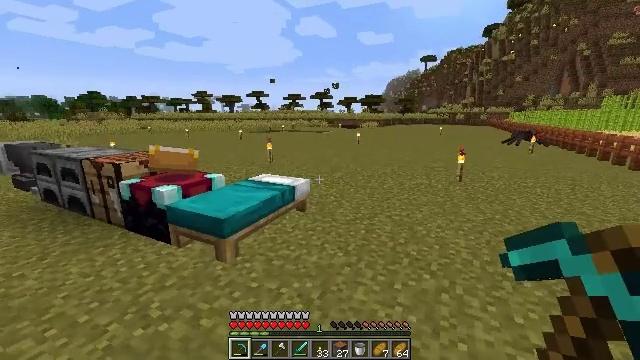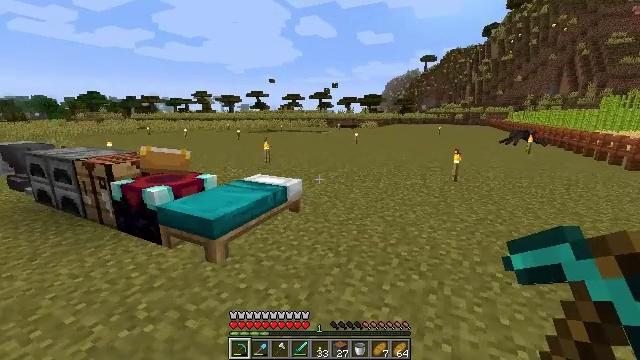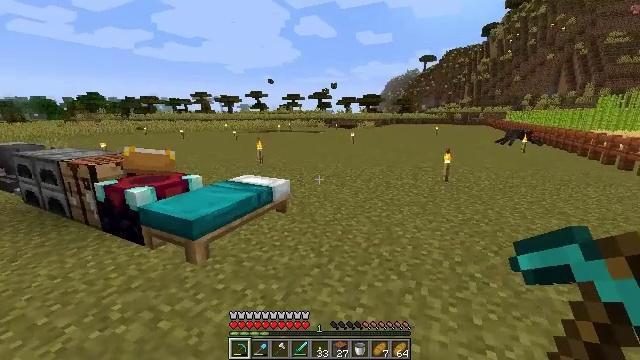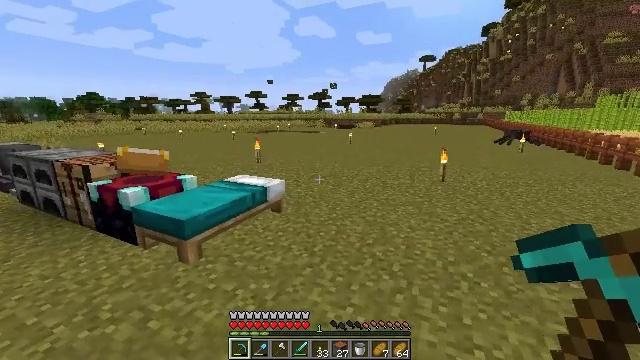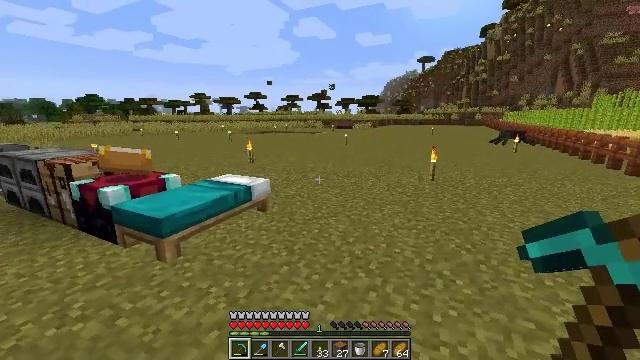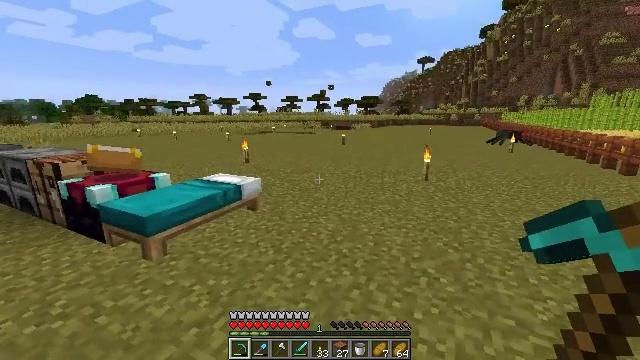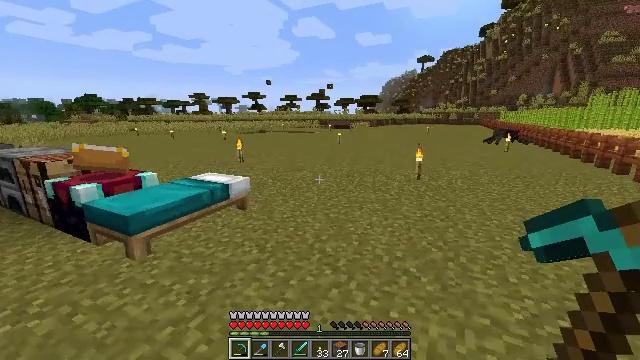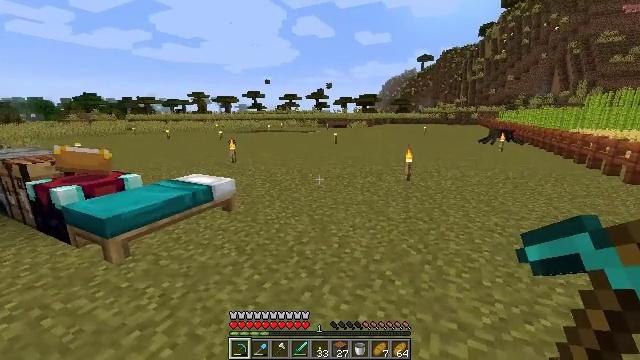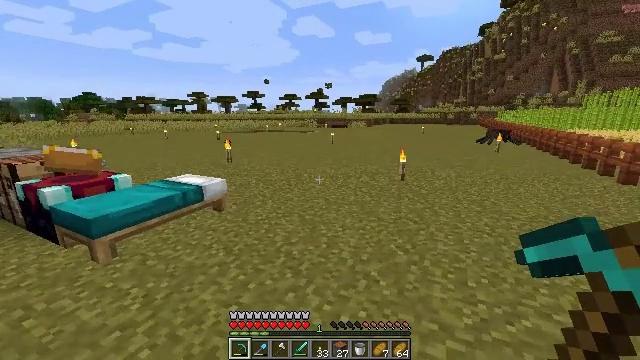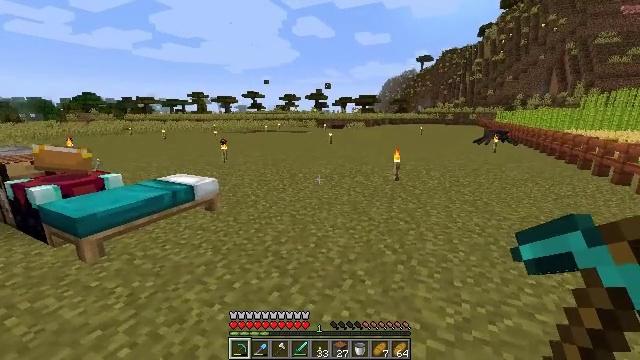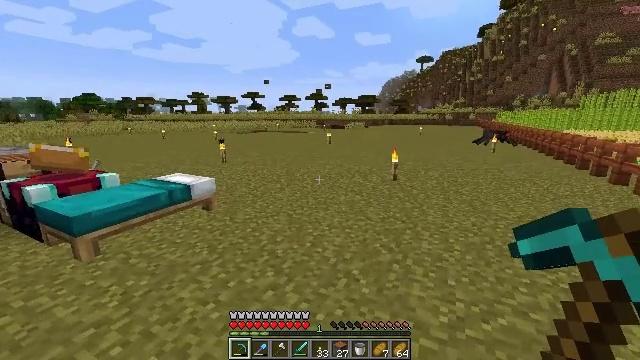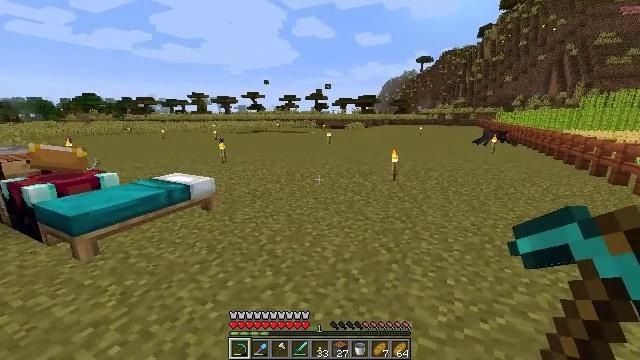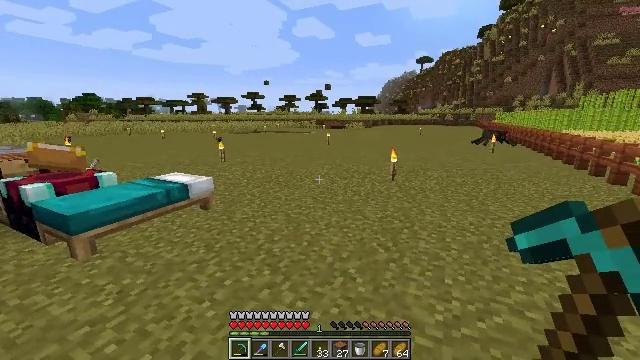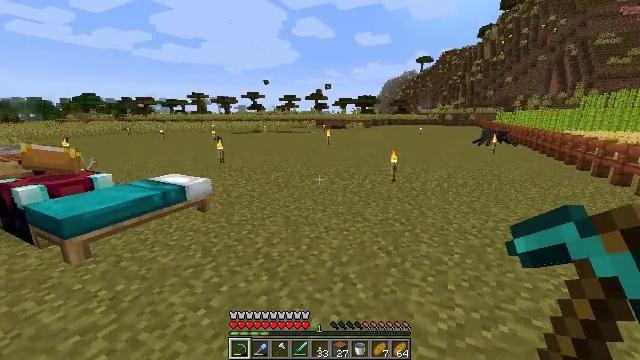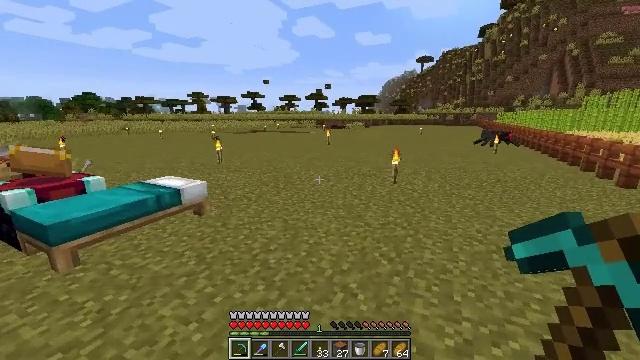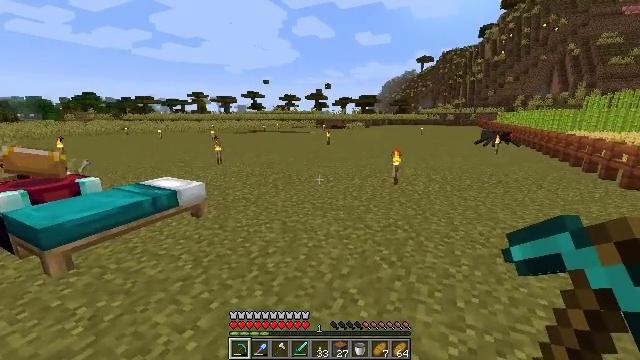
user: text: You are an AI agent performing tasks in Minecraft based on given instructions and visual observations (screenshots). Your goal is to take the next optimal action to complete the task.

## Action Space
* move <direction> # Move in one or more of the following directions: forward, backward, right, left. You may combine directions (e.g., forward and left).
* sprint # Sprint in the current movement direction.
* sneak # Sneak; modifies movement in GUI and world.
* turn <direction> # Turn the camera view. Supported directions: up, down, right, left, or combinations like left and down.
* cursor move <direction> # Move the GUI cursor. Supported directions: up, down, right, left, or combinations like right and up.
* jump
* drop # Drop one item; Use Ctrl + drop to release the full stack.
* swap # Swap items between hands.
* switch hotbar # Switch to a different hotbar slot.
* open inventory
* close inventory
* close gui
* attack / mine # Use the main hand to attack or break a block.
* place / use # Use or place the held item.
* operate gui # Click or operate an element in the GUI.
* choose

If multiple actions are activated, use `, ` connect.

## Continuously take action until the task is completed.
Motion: motion action
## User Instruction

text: Remove a furnace from the inventory.
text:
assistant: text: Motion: move right
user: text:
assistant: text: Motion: move right
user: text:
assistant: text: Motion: move right
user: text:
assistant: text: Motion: move right
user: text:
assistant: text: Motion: move right
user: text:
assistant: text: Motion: move right
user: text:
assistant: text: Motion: move right
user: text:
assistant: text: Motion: no_op
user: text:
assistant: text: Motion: no_op
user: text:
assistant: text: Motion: no_op
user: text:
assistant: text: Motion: no_op
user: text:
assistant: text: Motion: no_op
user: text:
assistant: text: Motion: move forward
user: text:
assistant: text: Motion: move forward
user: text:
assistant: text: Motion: move forward
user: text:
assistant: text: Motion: move forward
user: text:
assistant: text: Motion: move forward
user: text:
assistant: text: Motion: move forward
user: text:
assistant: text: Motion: move forward
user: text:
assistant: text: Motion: move forward
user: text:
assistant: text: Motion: move forward
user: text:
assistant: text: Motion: move forward
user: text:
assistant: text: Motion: move forward
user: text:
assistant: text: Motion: move forward
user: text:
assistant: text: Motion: no_op
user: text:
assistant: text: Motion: no_op
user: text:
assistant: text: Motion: open inventory
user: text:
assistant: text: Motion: open inventory
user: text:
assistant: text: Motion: open inventory
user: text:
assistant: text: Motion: open inventory